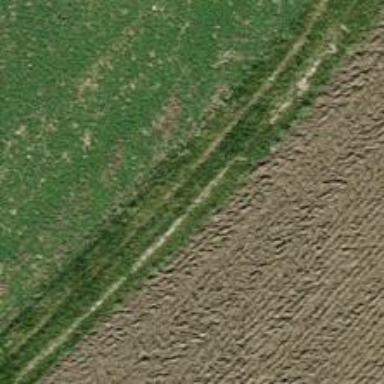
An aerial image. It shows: Track road with ground surface.